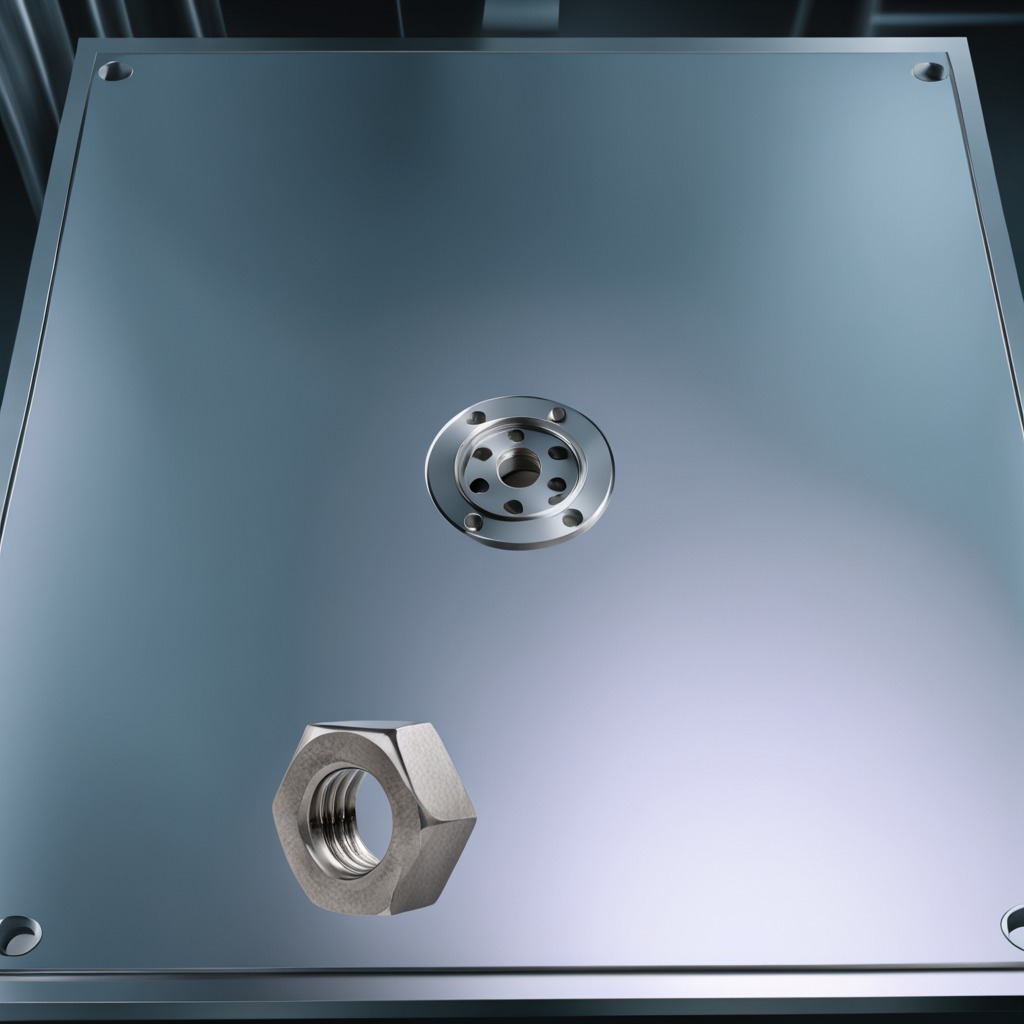
A metal nut lies on the metal table in a machine shop under fluorescent lights.